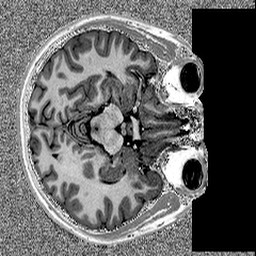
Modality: MP2RAGE
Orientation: axial
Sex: male